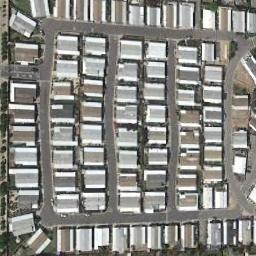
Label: mobile_home_park